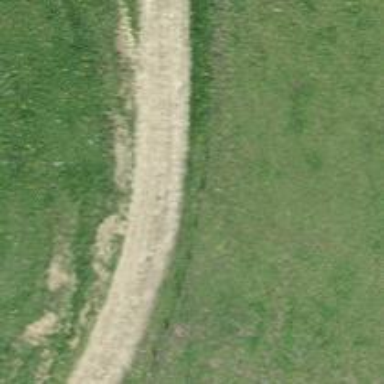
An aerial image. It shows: Track with grade 5 tracktype.